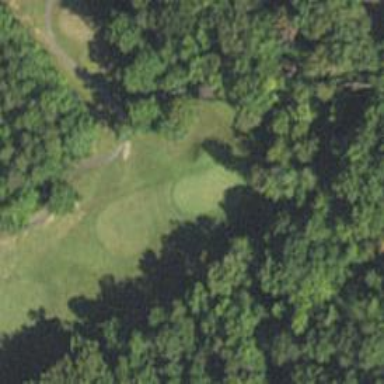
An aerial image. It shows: Golf hole.